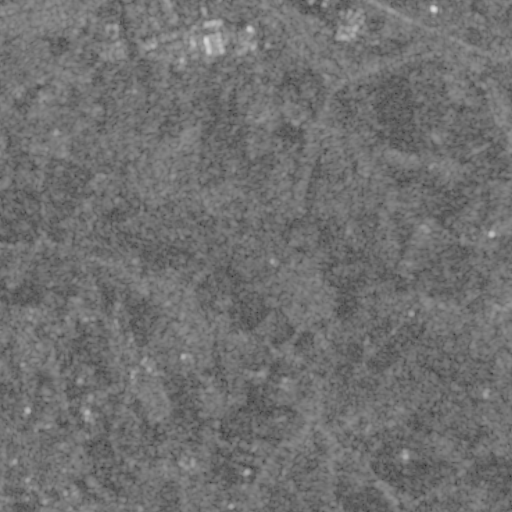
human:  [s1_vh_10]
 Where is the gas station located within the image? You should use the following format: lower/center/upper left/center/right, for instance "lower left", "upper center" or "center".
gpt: The gas station is located in the upper center of the image.
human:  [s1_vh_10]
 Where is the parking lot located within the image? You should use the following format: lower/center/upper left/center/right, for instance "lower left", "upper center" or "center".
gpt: The parking lot is located in the upper center of the image.
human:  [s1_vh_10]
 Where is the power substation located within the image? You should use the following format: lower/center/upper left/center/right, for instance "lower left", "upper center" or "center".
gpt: The power substation is located in the center right of the image.
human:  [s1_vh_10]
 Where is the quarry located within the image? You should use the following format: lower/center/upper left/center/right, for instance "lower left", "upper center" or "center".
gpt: The quarry is located in the upper right of the image.
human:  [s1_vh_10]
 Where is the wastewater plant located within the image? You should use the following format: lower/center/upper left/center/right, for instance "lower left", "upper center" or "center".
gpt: The wastewater plant is located in the upper center of the image.
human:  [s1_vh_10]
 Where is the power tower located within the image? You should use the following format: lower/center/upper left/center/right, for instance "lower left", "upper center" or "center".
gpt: There is no power tower in the image.

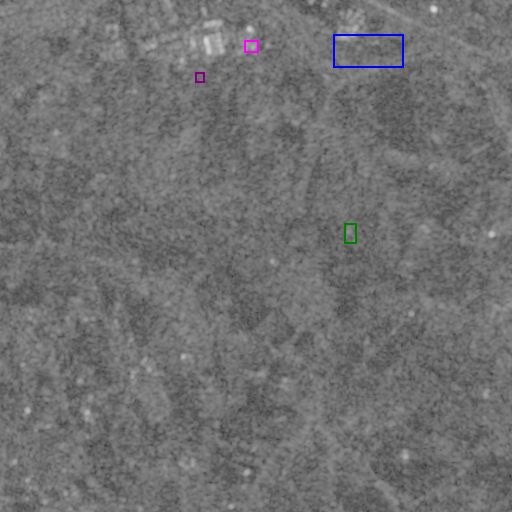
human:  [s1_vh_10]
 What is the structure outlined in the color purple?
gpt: The structure outlined in purple is a gas station.
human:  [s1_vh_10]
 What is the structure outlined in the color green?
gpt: The structure outlined in green is a power substation.
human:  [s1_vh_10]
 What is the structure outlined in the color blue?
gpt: The structure outlined in blue is a quarry.
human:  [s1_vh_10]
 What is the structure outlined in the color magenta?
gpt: The structure outlined in magenta is a wastewater plant.
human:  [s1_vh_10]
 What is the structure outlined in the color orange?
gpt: There is no orange outline.